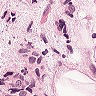
Metastatic tissue present: yes